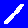
Digit: 1